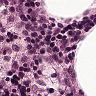
Metastatic tissue present: no